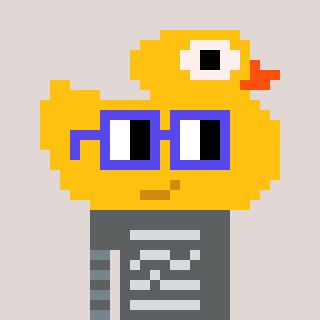
a pixel art character with square blue glasses, a ducky-shaped head and a magenta-colored body on a warm background